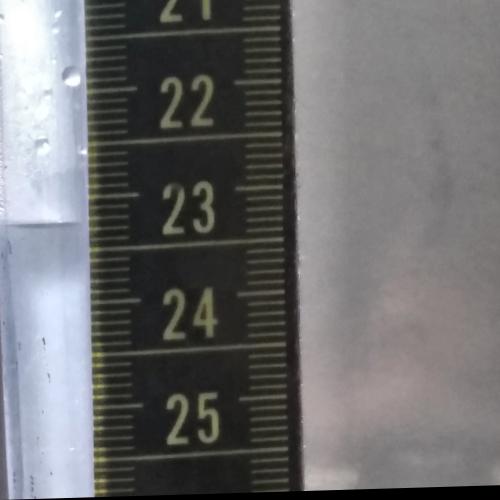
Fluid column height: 23.2 cm